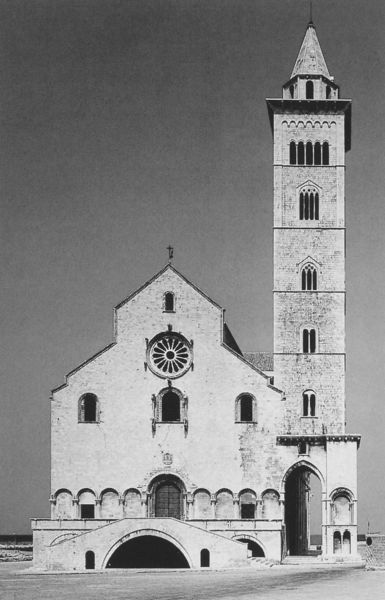
Titel: Dom S. Nicola Pellegrino
Standort: Trani (EU - I - Apulien)
Schlagwörter: himmel, meer, fenster, säulen, tür, gebäude, architektur, kirche, front, rund, turm, küste, bogen, fassade, italien, giebel, platz, rundbogen, treppe, treppen, tor, foto, bögen, außen, kreuz, dom, schwarzweiss, kathedrale, portal, rosette, spitzbogen, rundbögen, romanik, beschläge, campanile, schwarweiß, apulien